Question: Any idea how to get this warning to go away. The code runs fine, I just don't like warnings in my project. I have never come across this warning before so I am making a mountain out of a mole hill I think. Boxing syntax? Is that referring to the square brackets? This warning shows up when trying to modernize an old project in Objective-C using Xcode.
'''
for (int i = 0; i <= 6; i++) {
[sequence addObject:[NSNumber numberWithInt:random()% 6]];
}
'''
It throws an error stating:
Converting to boxing syntax requires casting 'long' to 'int'

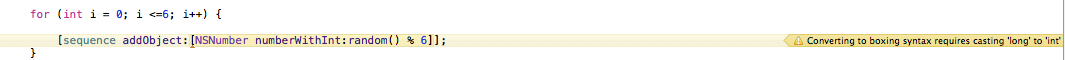
Answer: "Boxing" refers to the new syntax for boxing C expressions, e.g.
'''
NSNumber *n = @(2*3+4)
'''
instead of
'''
NSNumber *n = [NSNumber numberWithInt:(2*3+4)];
'''
(see <URL>.
In your case,
'''
[NSNumber numberWithInt:random()% 6]
'''
creates a number object containing an 'int', but
'''
@(random()% 6)
'''
would create a number object containing a 'long', because 'random()' is declared as
'''
long random(void);
'''
So to get exactly the same behavior as before the conversion, you would have to write
'''
[NSNumber numberWithInt:(int)(random()% 6)]
'''
which is then converted to
'''
@((int)(random()% 6))
'''
If you don't care which "flavor" of number object you get, then just convert that line
manually to
'''
[sequence addObject:@(random()% 6)];
'''
but Xcode cannot decide that for you.